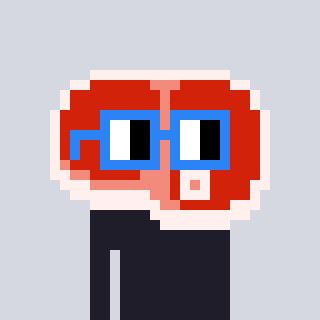
a pixel art character with square blue glasses, a steak-shaped head and a gunk-colored body on a cool background